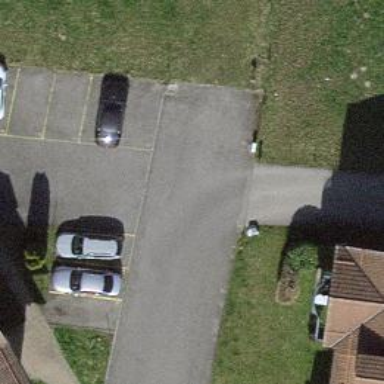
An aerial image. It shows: Parking aisle designated as service road.